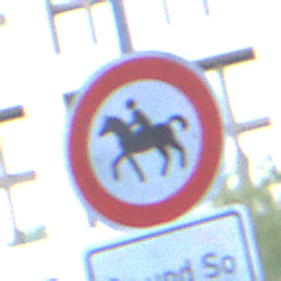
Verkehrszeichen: VerbotReiter
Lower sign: ZeitangabenMitBeschraenkungAufWochentage8
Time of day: SunriseSunset
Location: Outdoor (Urban)
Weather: Clear
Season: NotSpecified
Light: Natural